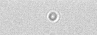
Label: camera_spot